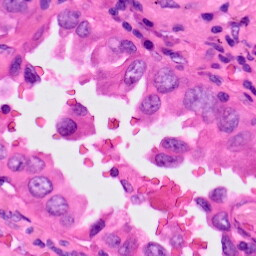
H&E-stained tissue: Lung